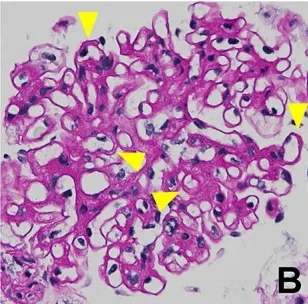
Biopsy findings showing arteriopathy and chronic thrombotic microangiopathy in patient 3. (B) Non-sclerosed glomeruli reveal irregular thickening and segmental remodeling of the capillary loops, with occasional double contours (yellow arrowheads), PAS stain, 400x.
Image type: pathology (pas)